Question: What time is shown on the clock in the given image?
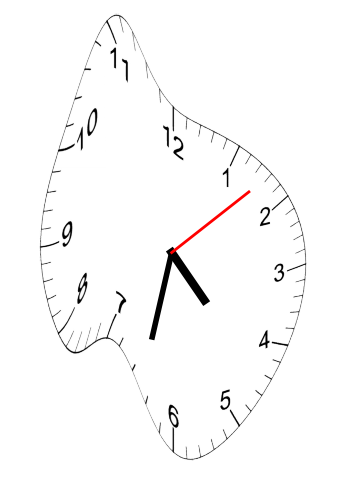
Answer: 04:32:08